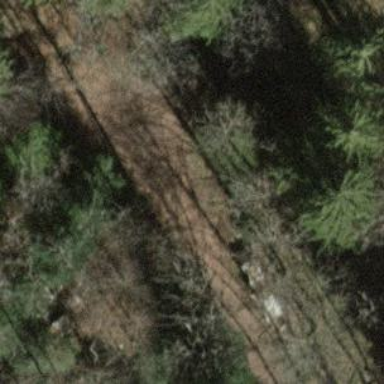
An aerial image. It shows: Path on the ground.